Question: sorry for my ignorance I have no idea about spreadsheets.
What I have is a column that contains dates but they are there in different format
some are text like '19.12.2006 and others are cells that are formated as a date like 2009-10-10
I want them all to be date cells, so I found a formula =DATEVALUE
What I done is I put =IF(A2="";"";DATEVALUE(A2))
For the dates in text format it done well, for empty cells it's ok as well, but when the cell is a date cell I have Err: 502
Can anyone please help me?

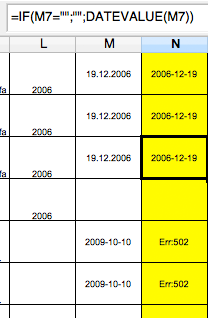
Answer: As you've discovered, 'DATEVALUE' expects a string that looks like a date, not an actual date. However, there is nothing stopping you from taking your dates and converting them to strings with 'TEXT'. The right can distinguish between dates and string dates for you.

The formula in N1 is,
'=IF(ISBLANK(M1); ""; DATEVALUE(TEXT(M1; "mmm dd, yyyy;@")))'
This formats anything that is an actual date into a string date and leaves any string dates alone. There seemed to be a vs issue between your sample data and my regoinal system so I used that complex date format but just about any date format will do. The is stuck on the end to catch strings. The result is processed by 'DATEVALUE'. I used 'ISBLANK' for the second test but there is nothing wrong with 'IF(M1=""; ...'.